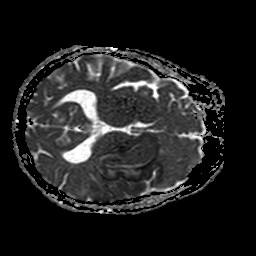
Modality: ADC
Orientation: axial
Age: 59
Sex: male
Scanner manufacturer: philips
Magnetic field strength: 1.5 T
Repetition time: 3.646 s
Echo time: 0.09255 s